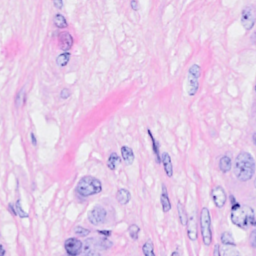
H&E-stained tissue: Breast